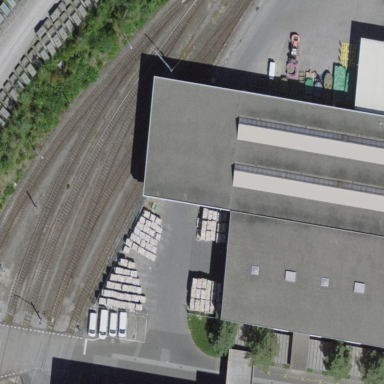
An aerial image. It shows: View of roof of building.